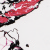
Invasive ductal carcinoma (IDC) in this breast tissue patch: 0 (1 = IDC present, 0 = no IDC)